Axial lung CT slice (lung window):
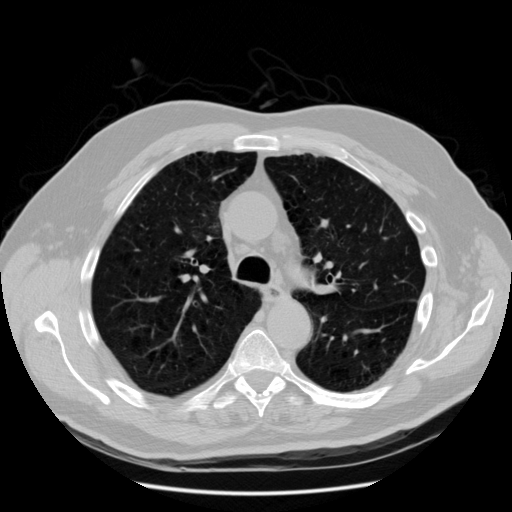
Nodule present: no